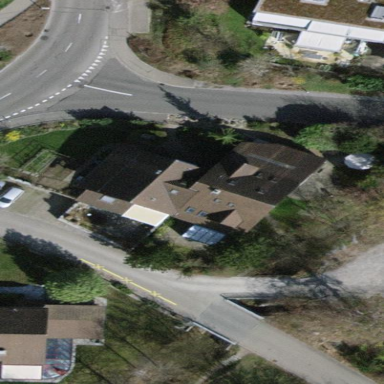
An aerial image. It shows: Terrace building.